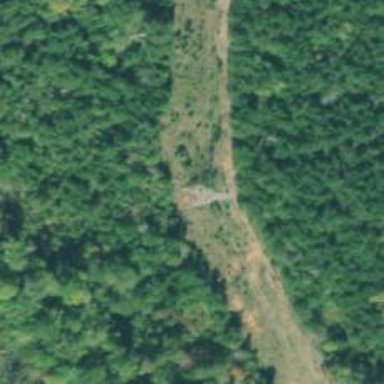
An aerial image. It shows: Lattice structure tower used for power transmission.